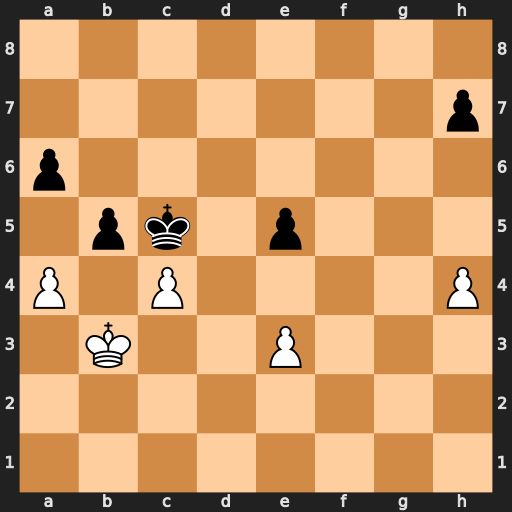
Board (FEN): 8/7p/p7/1pk1p3/P1P4P/1K2P3/8/8
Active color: w
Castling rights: -
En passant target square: -
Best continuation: cxb5 axb5 a5